Aerial crown-view tile of a tropical tree (Barro Colorado Island, Panama), acquired 20241112:
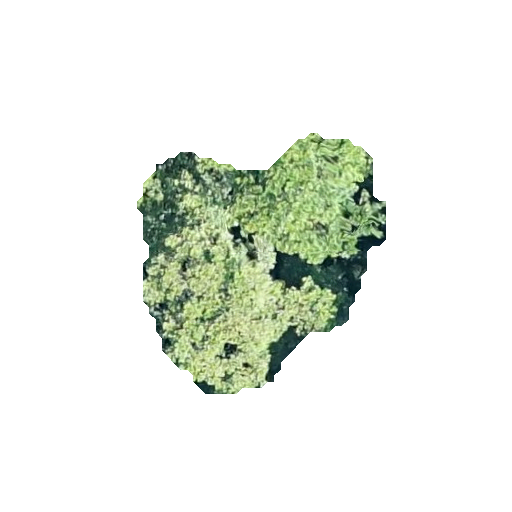
Species: Simarouba amara
GBIF accepted scientific name: Simarouba amara
Crown area: 70.121 m²